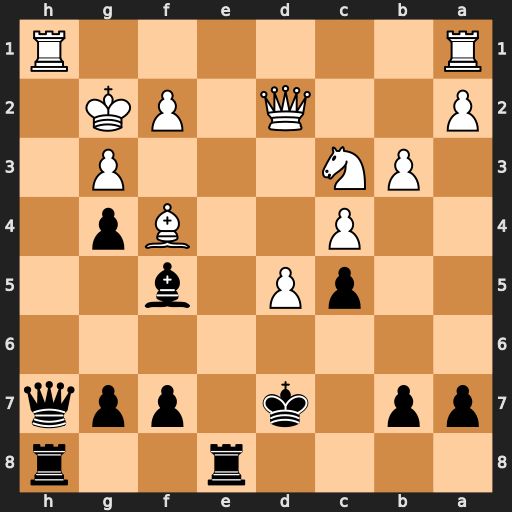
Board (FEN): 4r2r/pp1k1ppq/8/2pP1b2/2P2Bp1/1PN3P1/P2Q1PK1/R6R
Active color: b
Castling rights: -
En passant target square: -
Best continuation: Be4+ f3 Bxf3+ Kf2 Bxh1